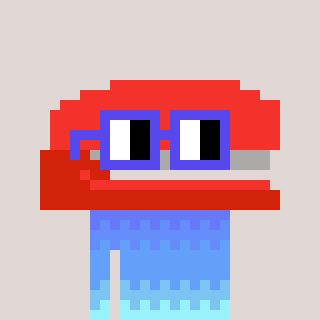
a pixel art character with square blue glasses, a stapler-shaped head and a cold-colored body on a warm background